Question: I'm trying to make cumulative show.html for each user, that displays some data from 4 different models. Those tables:

Problem is that I dont know how to call data from Websites table for each Button. With displaying Buttons' data there is no problem.
That part of html should looks something like this:
'''
<% if @profile.buttons.any? %>
<ul>
<% @buttons.each do |button| %>
<li>
<%= button.website.name %>
<%= link_to button.user_website_url, button.user_website_url %>
</li>
<% end %>
</ul>
<% else %>
<p>None websites added. Please finish your profile creation.</p>
<% end %>
'''
Models:
'''
class Website < ActiveRecord::Base
has_many :buttons
mount_uploader :logo, LogoUploader
validates :name, presence: true, length: { maximum: 50 }
validates :logo, presence: true
end
class Button < ActiveRecord::Base
belongs_to :profile
belongs_to :website
accepts_nested_attributes_for :website
validates :description, length: { maximum: 140 }
validates :user_website_url, presence: true, length: { maximum: 200 }
end
class Profile < ActiveRecord::Base
belongs_to :user
has_many :buttons, :dependent => :destroy
#...
end
'''
User Controller:
'''
def show
@user = User.find(params[:id])
@profile = @user.profile
@buttons = @profile.buttons
end
'''
At this state of everything I'm getting an error:
> undefined method 'name' for nil:NilClass
So, what is wrong with this? I've tried many variations of associations and I'm getting either the error I put above or that no Id is passing (wrong query) for each website (that I also didn't know how to deal with).
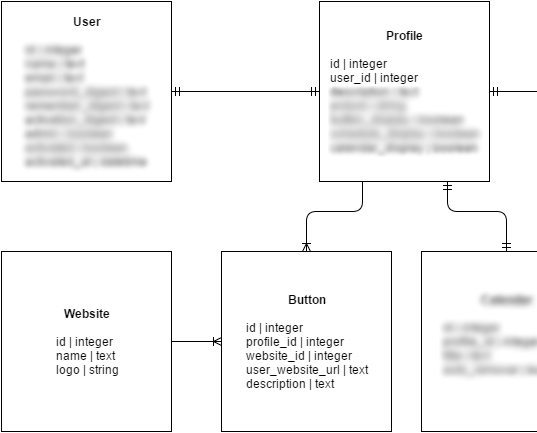
Answer: This is probably due to a button that has no associated website. See the line:
'''
<%= button.website.name %>
'''
If one of the buttons has a 'website_id' of 'nil', calling the method 'name' on the nil value would produce the error you see.